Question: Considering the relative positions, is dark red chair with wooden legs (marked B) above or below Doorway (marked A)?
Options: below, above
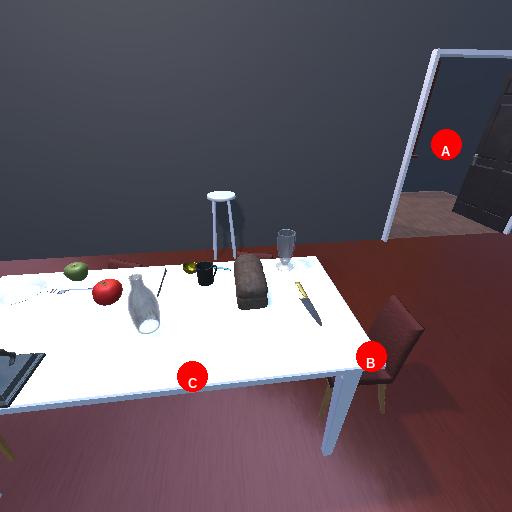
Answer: below